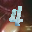
Label: 4